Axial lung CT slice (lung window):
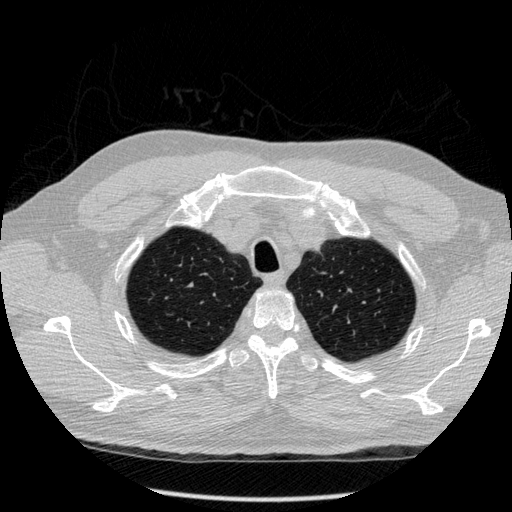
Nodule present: no